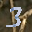
Label: 3